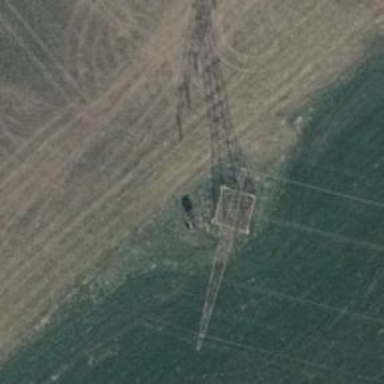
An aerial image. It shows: Power line is depicted.